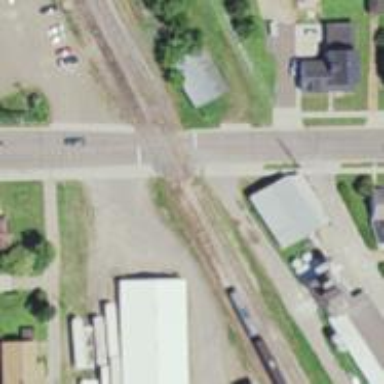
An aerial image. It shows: Level crossing along the railway.